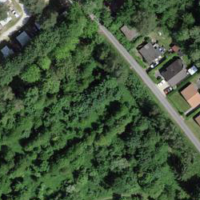
EUNIS habitat code: 45
Species observed at this site:
Impatiens parviflora